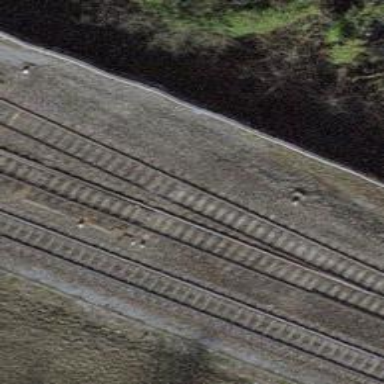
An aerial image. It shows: Railway switch.